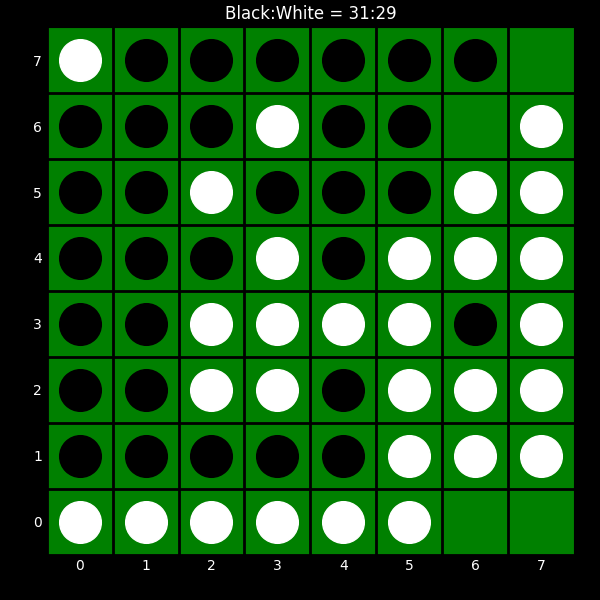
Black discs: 31
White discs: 29